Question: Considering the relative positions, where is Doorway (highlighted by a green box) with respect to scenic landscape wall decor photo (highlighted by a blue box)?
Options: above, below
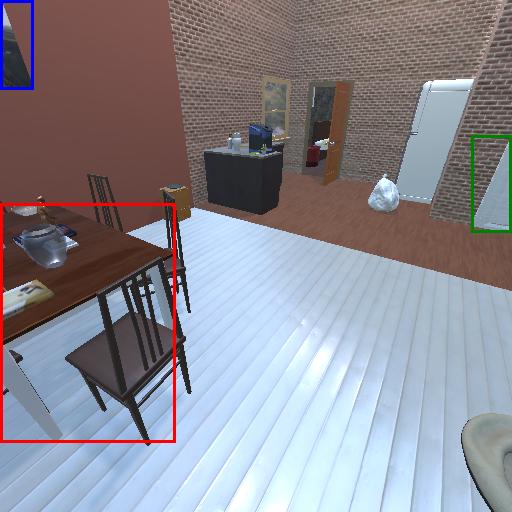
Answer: above